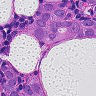
Metastatic tissue present: yes